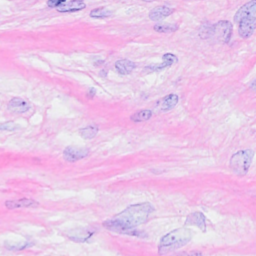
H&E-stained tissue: Breast